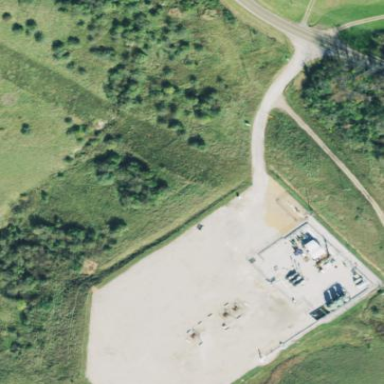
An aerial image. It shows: Industrial area used for fracking.